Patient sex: M
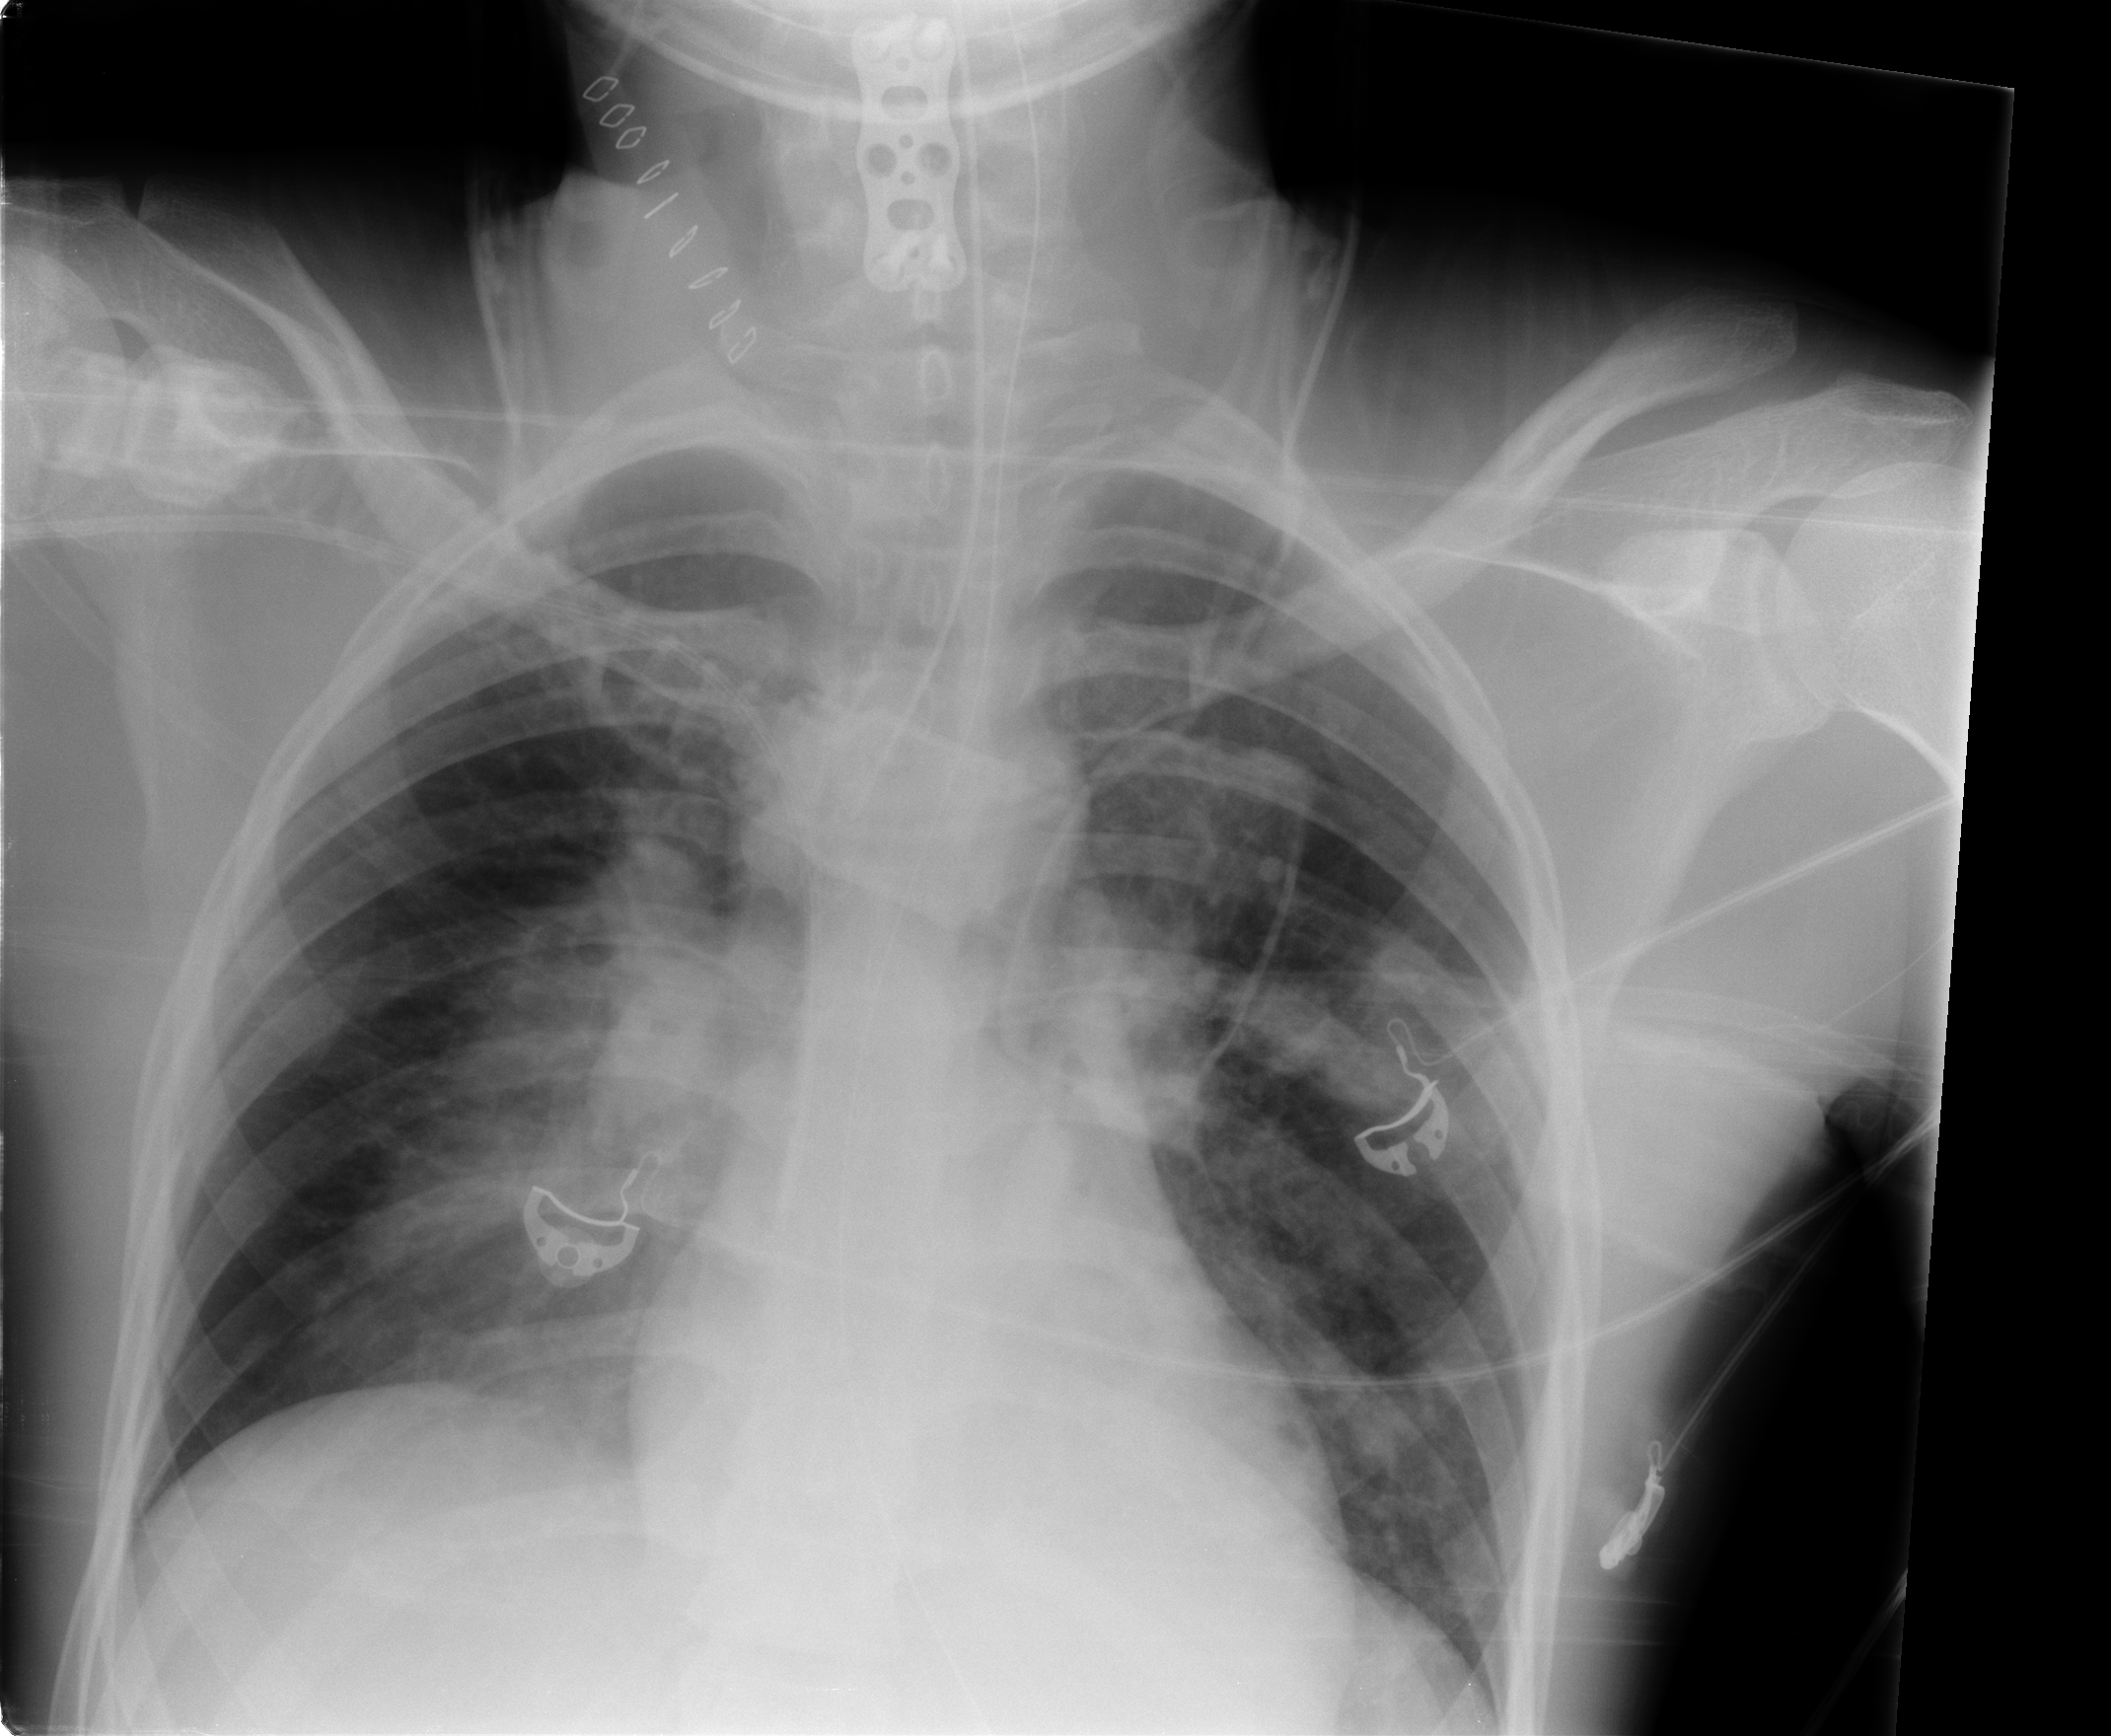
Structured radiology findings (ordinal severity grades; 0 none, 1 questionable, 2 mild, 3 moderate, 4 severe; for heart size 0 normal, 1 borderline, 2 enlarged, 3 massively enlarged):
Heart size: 0
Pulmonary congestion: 0
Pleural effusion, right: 0
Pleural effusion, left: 0
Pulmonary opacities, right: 0
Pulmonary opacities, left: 0
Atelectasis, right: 3
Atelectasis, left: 0